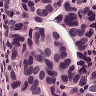
Metastatic tissue present: yes